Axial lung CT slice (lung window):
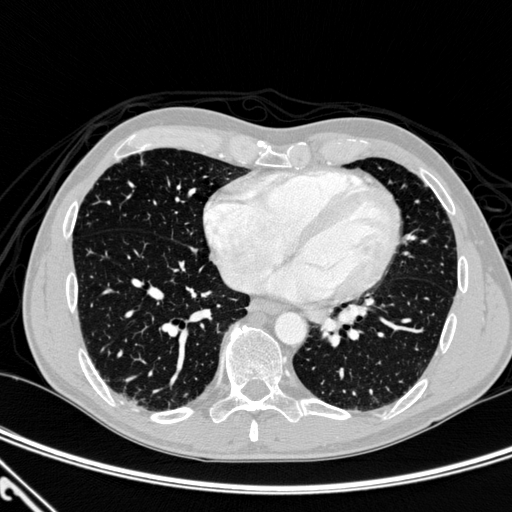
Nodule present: no